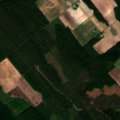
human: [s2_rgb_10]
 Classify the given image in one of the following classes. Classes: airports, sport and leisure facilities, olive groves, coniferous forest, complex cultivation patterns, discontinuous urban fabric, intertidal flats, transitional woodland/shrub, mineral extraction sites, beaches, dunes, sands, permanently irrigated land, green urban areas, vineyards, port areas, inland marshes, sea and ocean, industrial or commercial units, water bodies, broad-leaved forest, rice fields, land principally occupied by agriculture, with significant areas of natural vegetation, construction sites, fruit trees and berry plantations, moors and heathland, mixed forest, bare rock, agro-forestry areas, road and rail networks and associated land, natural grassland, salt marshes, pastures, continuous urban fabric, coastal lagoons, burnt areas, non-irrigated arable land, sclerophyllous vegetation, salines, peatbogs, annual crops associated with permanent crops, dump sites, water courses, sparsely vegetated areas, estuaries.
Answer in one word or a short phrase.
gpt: non-irrigated arable land, coniferous forest, mixed forest